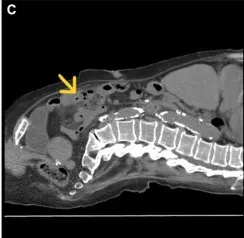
Sagittal section. Inflammatory block marked with a yellow arrow.
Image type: radiology (ct)